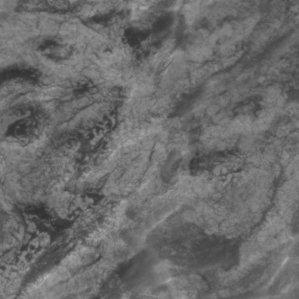
Label: non_frost